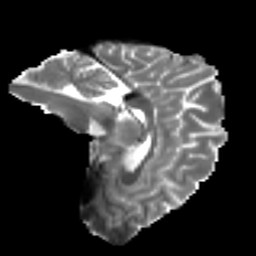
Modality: T2w
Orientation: sagittal
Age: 28
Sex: male
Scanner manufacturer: ge
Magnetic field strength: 3 T
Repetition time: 7.8 s
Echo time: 0.0606 s